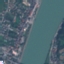
Label: River